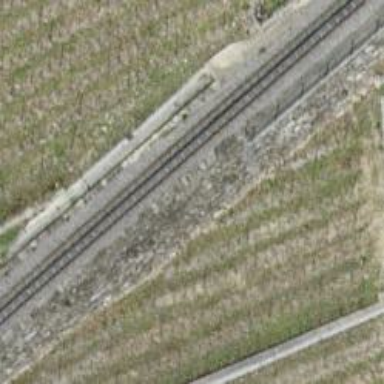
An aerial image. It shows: Narrow-gauge railway track with electrified contact line. The railway has one track.